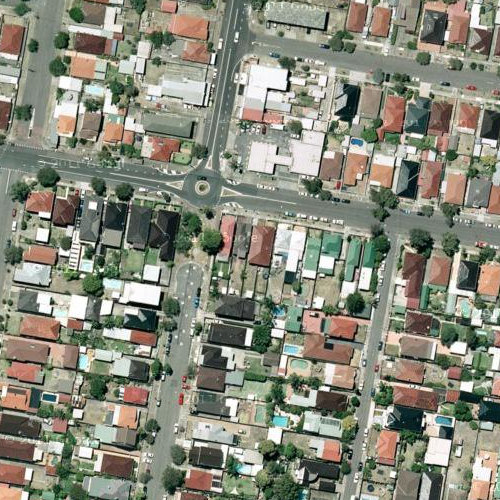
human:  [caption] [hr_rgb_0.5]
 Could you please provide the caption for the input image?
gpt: There are lots of houses densely arranged and divided into rectangles by some roads .

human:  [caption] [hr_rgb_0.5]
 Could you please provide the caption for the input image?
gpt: A residential area with many houses arranged neatly and divided into rectangles by some roads .

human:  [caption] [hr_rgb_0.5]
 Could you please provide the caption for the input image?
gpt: Lots of houses arranged neatly in the residential area .

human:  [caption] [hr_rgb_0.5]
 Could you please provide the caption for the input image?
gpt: Many houses arranged neatly and divided by into rectangles by some roads .

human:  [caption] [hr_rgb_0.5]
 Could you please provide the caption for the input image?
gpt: There are many houses arranged neatly and divided into rectangles by some roads .